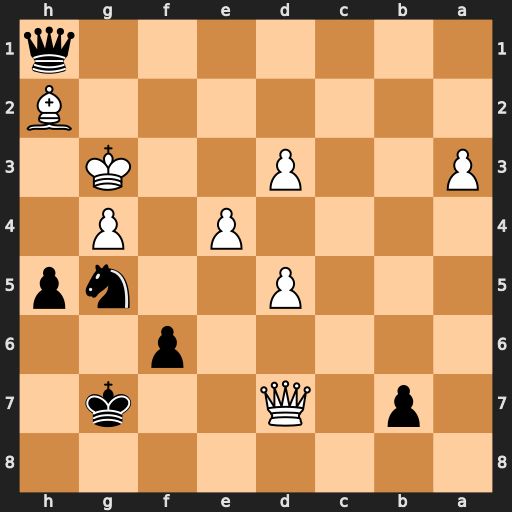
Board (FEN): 8/1p1Q2k1/5p2/3P2np/4P1P1/P2P2K1/7B/7q
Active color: b
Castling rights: -
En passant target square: -
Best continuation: Kh6 Qf5 h4+ Kf2 Qxh2+